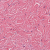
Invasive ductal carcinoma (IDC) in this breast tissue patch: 0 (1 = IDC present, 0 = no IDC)